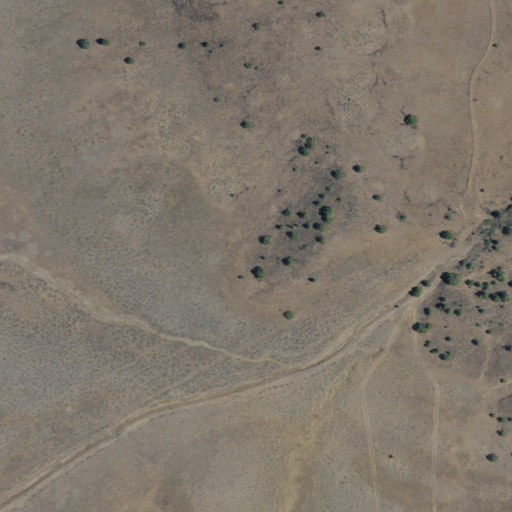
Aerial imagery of valley in California named Muck Valley containing shrub, evergreen forest, and grassland